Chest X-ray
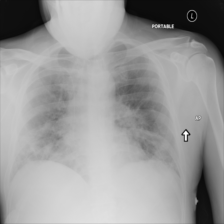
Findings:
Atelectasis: negative
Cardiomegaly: negative
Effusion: negative
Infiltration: negative
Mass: negative
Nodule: negative
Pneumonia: negative
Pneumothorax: negative
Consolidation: negative
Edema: negative
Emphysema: negative
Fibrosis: negative
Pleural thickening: negative
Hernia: negative